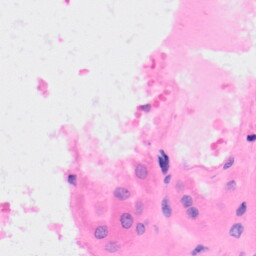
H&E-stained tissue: Kidney